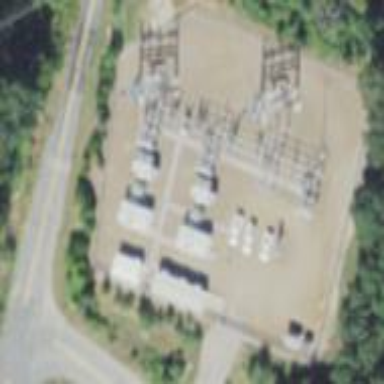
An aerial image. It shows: Distribution level power substation.